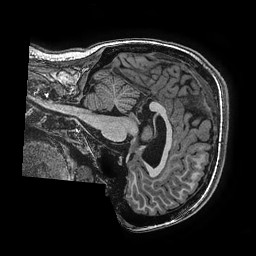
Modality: T1w
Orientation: sagittal
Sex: female
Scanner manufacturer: ge
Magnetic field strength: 3 T
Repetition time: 0.0077 s
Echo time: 0.003436 s